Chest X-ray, AP view. Patient: 42 years old, sex F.
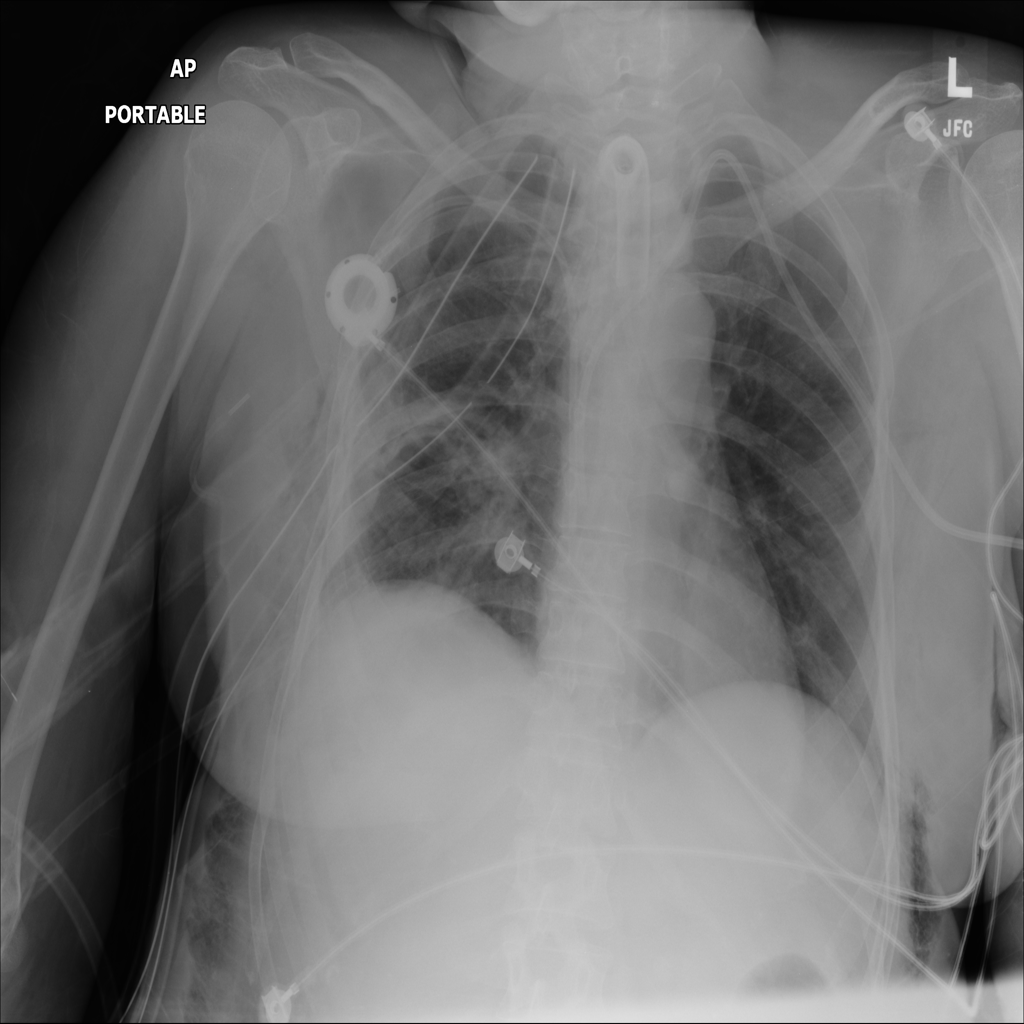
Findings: Effusion, Emphysema